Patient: sex F, age 62
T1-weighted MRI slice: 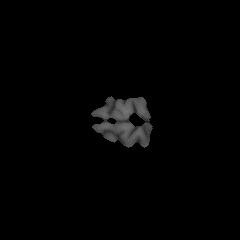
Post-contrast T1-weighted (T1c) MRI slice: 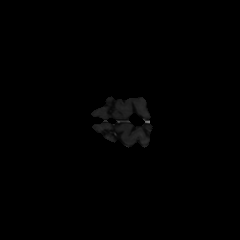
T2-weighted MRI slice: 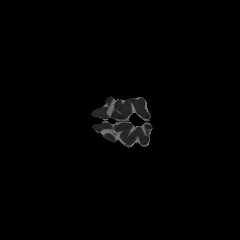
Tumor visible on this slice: no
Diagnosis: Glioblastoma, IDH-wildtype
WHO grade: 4